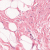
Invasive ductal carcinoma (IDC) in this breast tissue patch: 0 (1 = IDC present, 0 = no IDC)